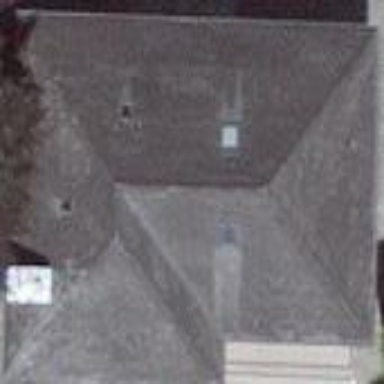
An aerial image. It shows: Residential building.